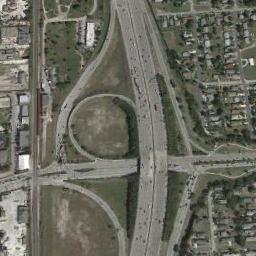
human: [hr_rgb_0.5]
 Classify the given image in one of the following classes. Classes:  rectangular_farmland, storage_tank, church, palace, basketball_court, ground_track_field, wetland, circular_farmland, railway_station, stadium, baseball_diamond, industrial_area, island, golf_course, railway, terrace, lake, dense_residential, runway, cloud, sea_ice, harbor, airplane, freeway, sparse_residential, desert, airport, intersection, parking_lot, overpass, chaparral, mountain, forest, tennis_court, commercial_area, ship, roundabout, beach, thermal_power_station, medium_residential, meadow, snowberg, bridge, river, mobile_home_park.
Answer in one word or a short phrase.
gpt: overpass